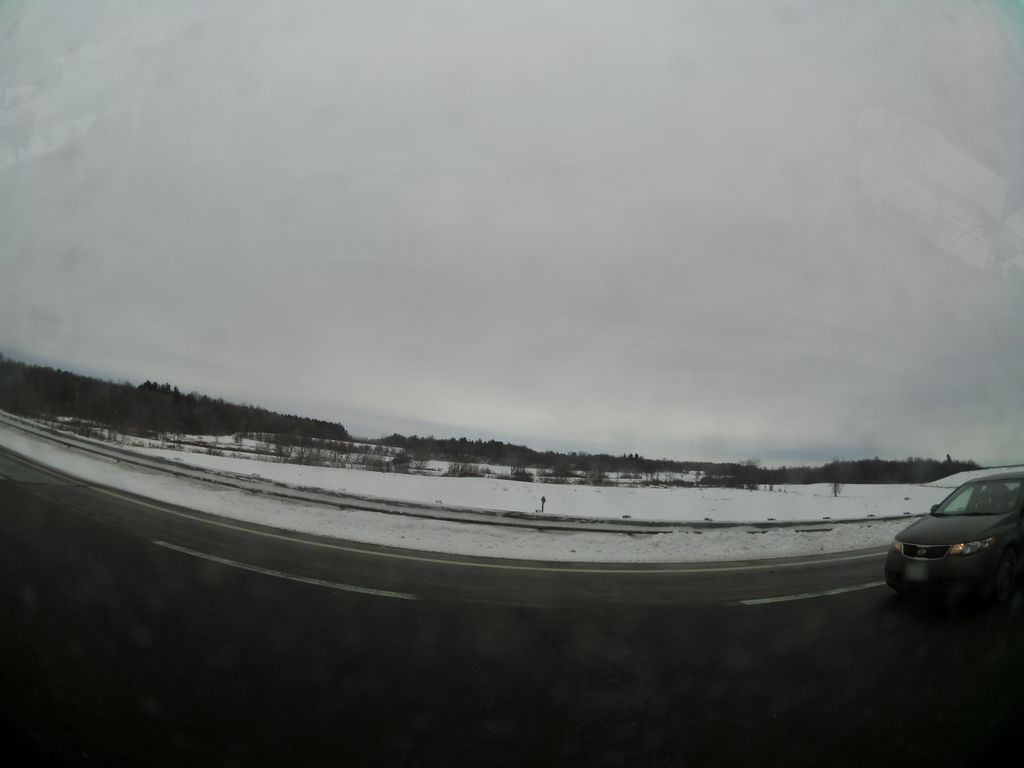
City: ottawa-gatineau